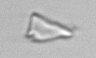
Label: detritus_transparent